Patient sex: M
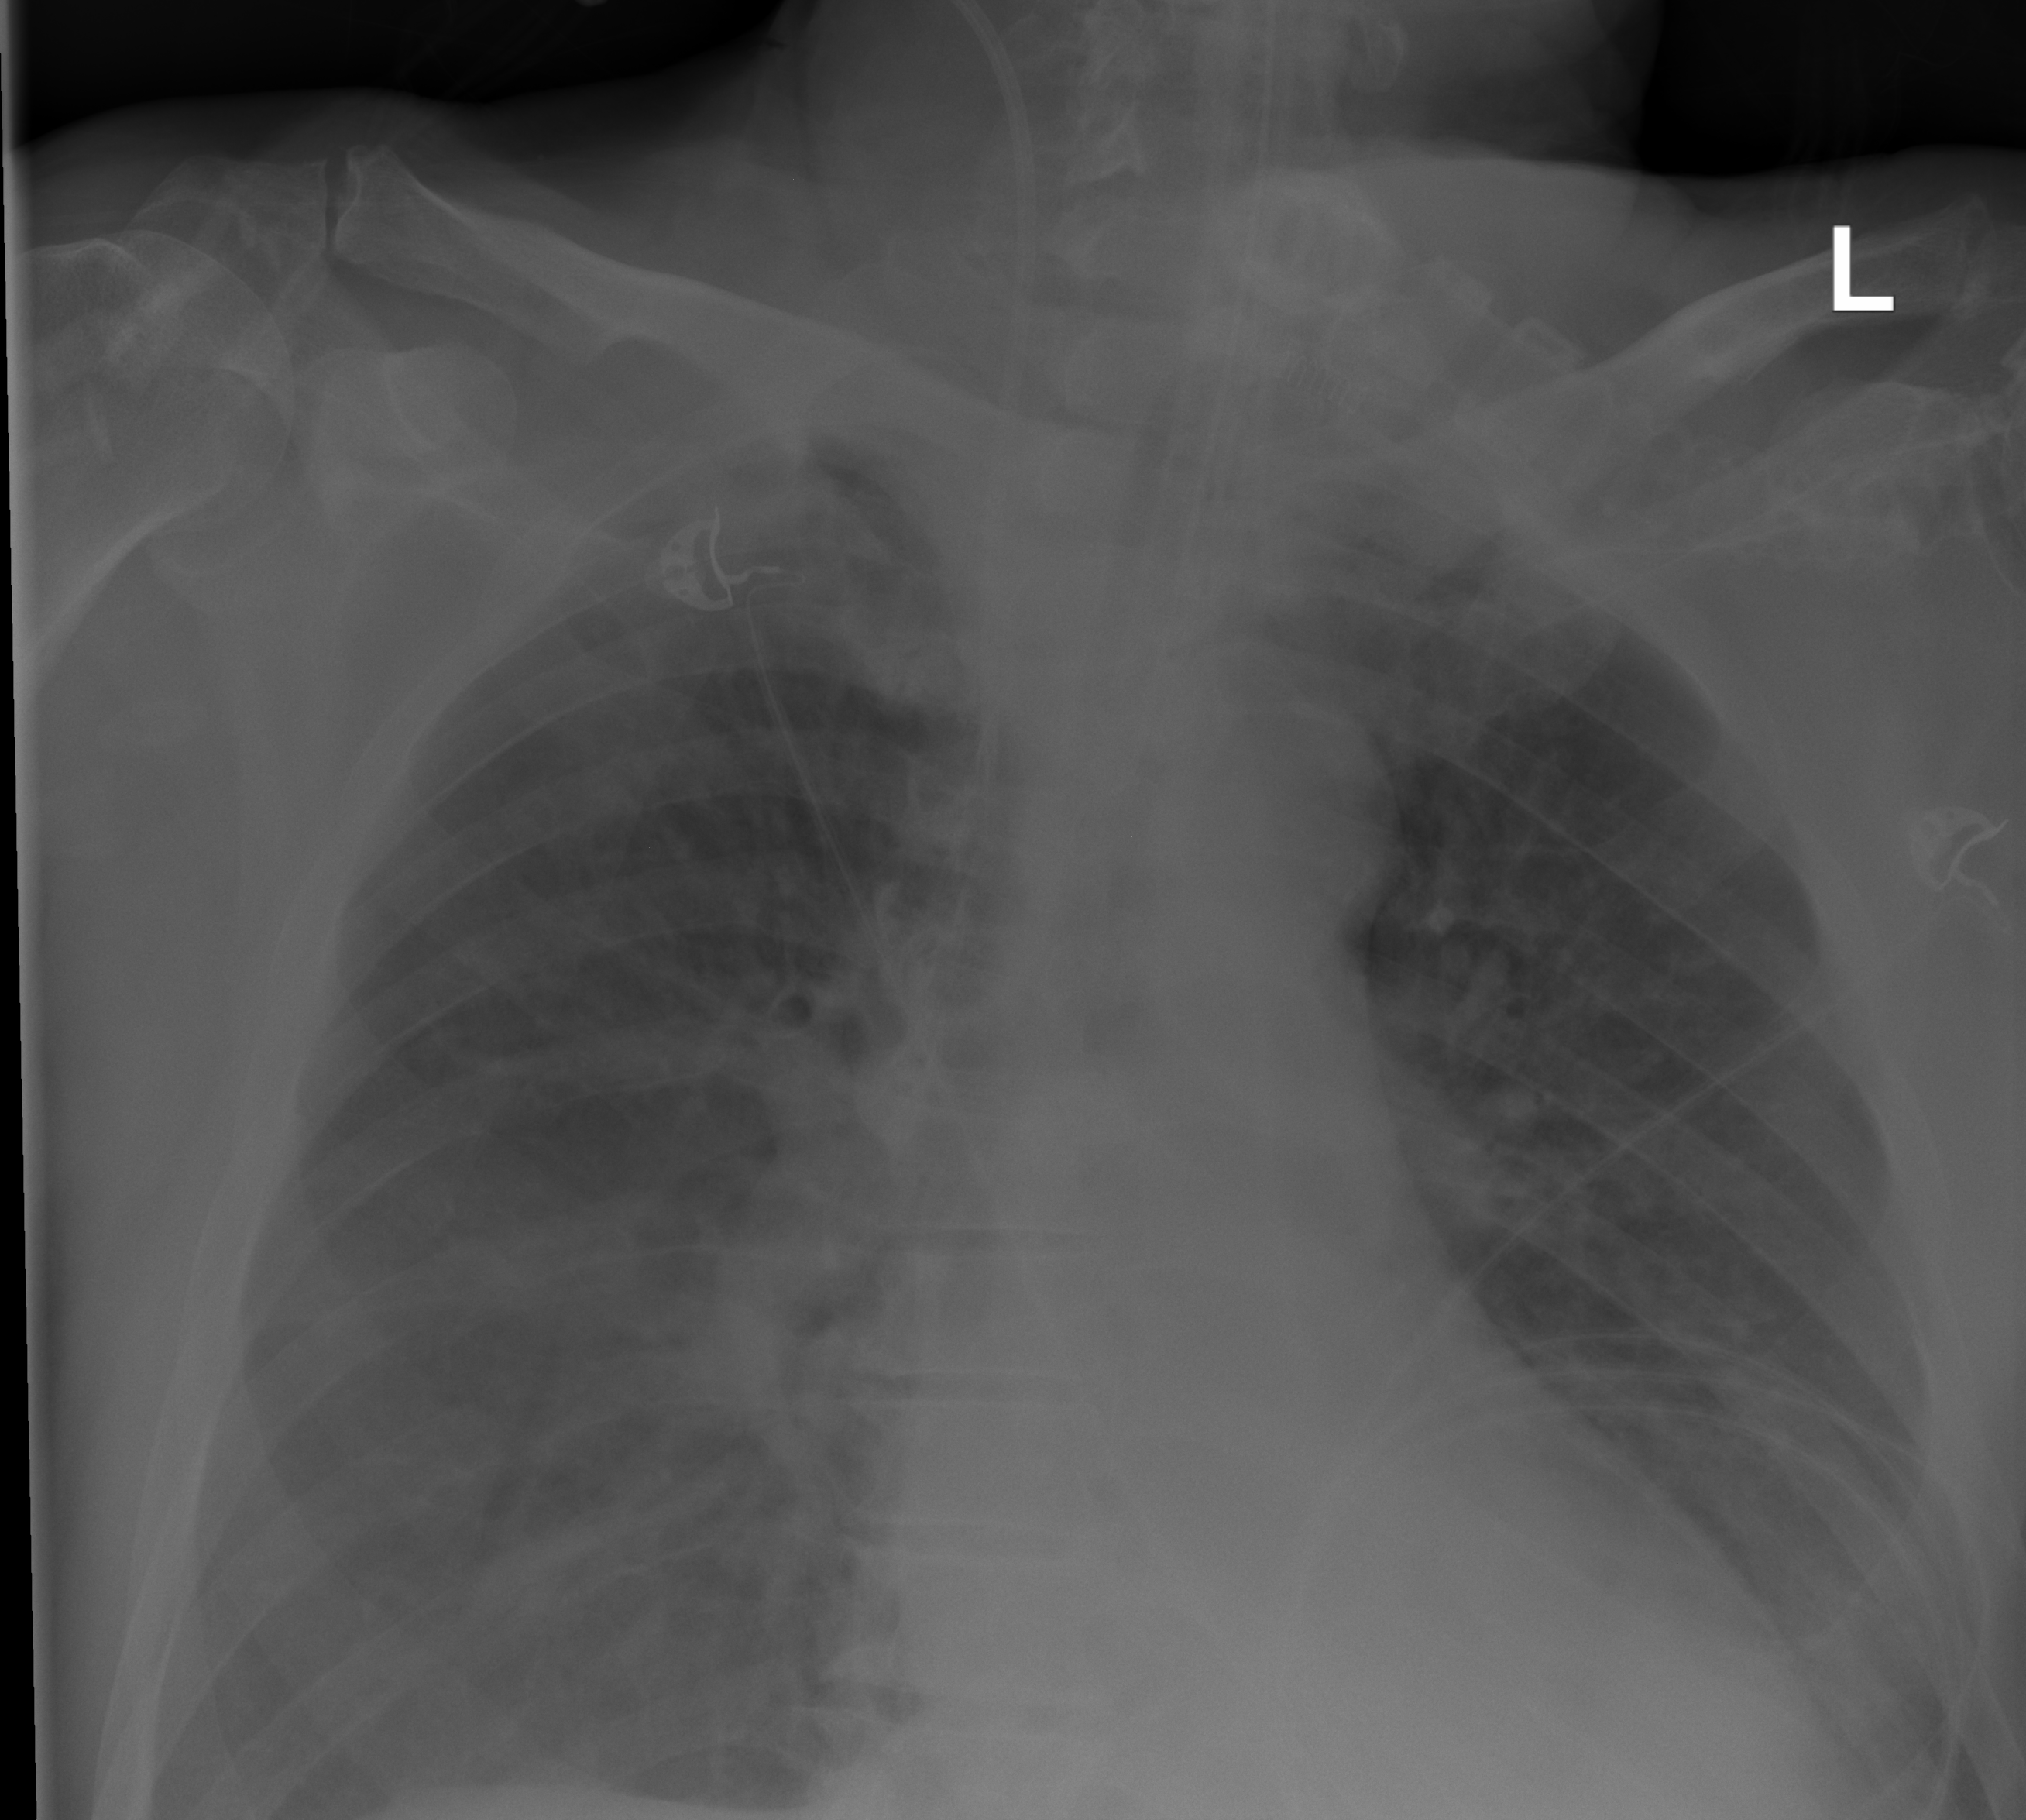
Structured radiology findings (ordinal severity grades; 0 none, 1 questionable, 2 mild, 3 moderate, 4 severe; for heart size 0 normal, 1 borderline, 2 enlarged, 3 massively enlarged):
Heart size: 0
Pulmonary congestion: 0
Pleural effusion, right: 2
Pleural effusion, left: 0
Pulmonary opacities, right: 2
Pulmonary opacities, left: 0
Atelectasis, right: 2
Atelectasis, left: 1